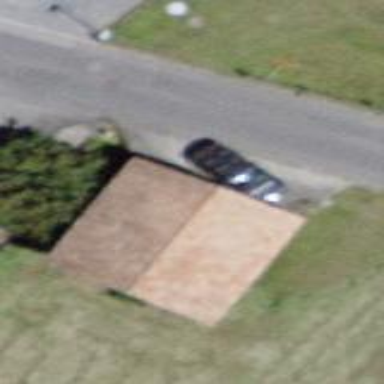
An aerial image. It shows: Garage building.